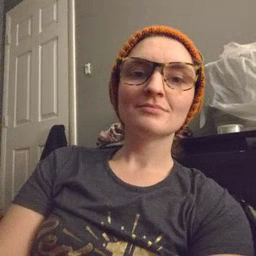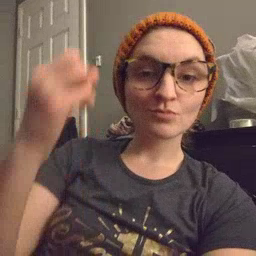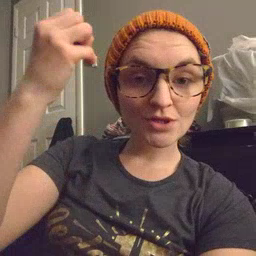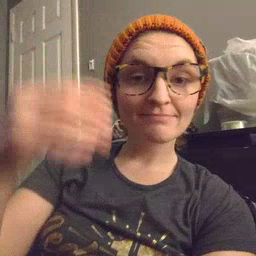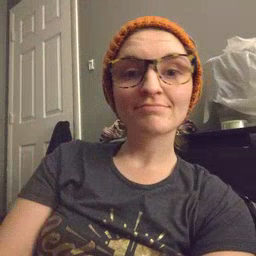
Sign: shower